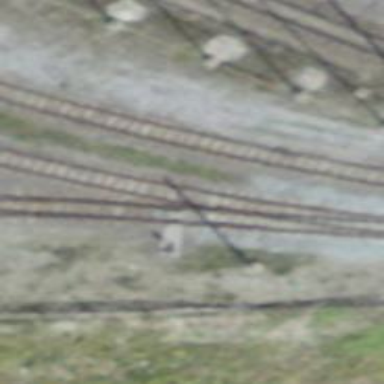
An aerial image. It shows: Narrow-gauge railway siding with one track.